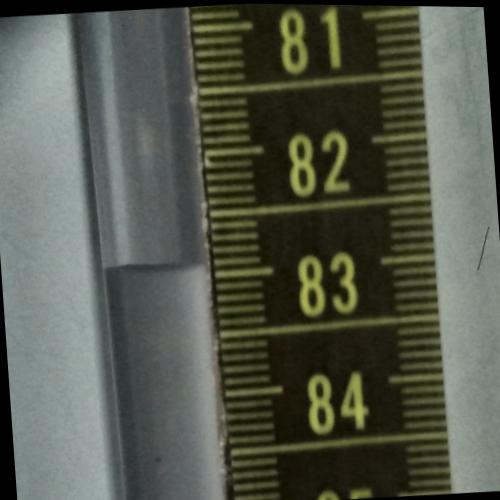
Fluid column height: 82.9 cm